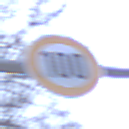
Verkehrszeichen: Geschwindigkeit100
Umgebung: Outdoor, Nature
Tageszeit: MorningAfternoon
Wetter: Overcast
Licht: Natural
Jahreszeit: Winter
Kontrast: LowContrast